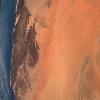
Label: land